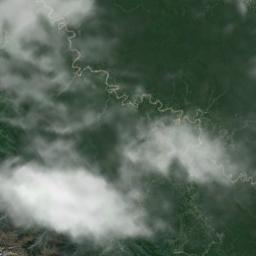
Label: cloud